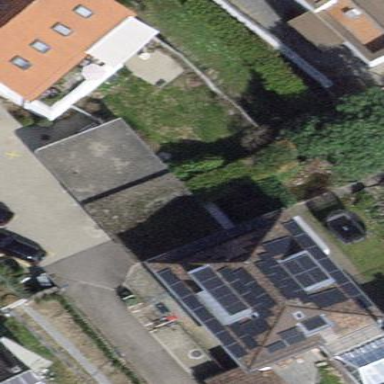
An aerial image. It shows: Group of garages.